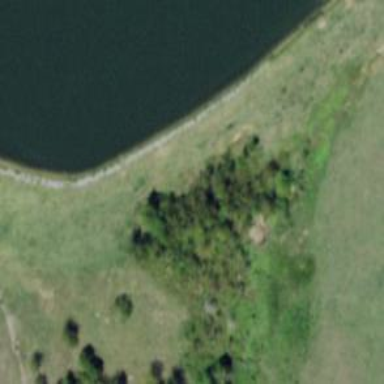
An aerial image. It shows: Reservoir area.